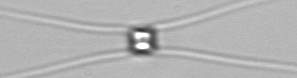
Label: Chaetoceros_similis